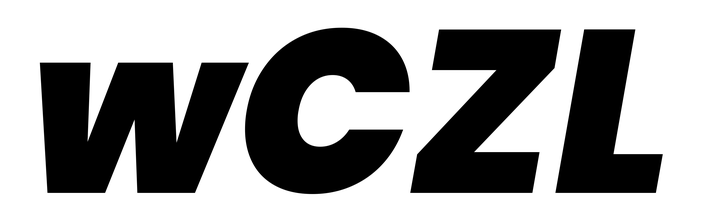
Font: Poppins-BlackItalic